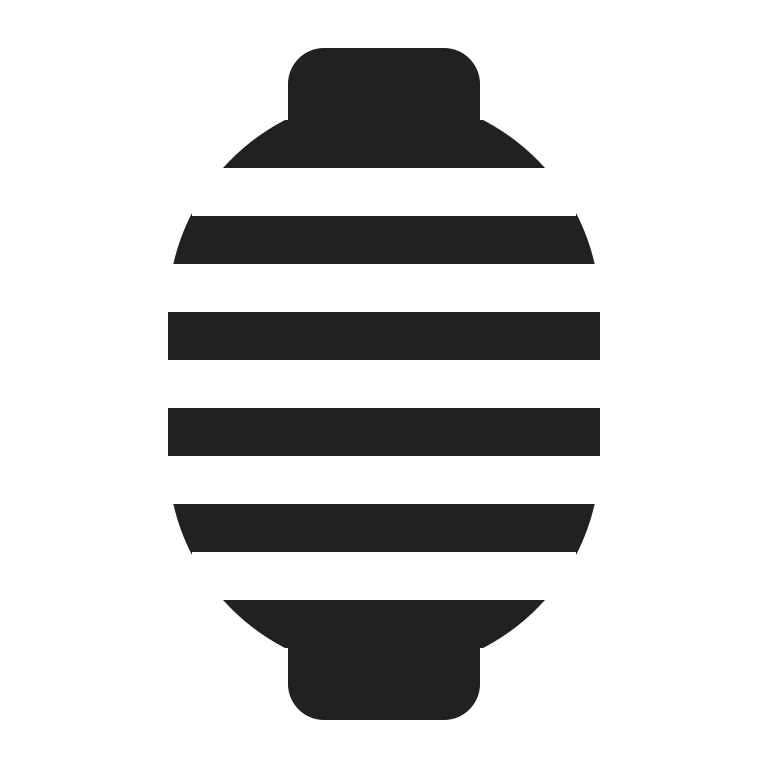
red paper lantern high contrast